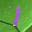
Label: 1